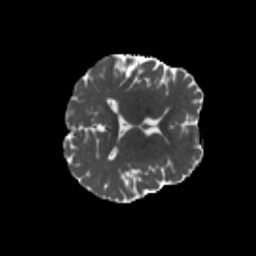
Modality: MD
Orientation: axial
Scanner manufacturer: siemens
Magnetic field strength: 3 T
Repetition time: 4.16 s
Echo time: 0.0806 s